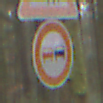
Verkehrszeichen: Ueberholverbot
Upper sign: ReiterRechts
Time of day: Midday
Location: Outdoor (Nature)
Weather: Overcast
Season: NotSpecified
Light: Natural